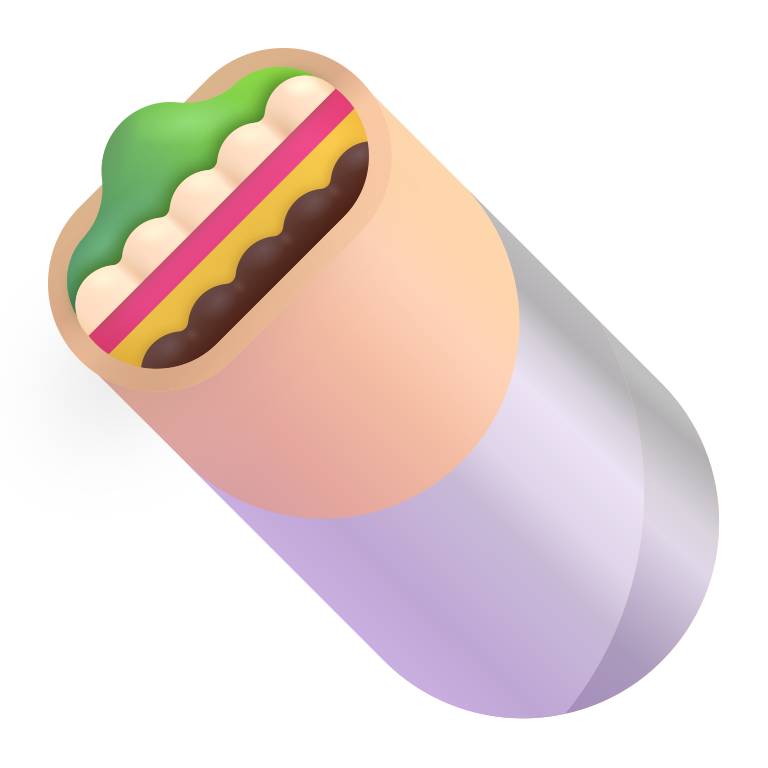
burrito color